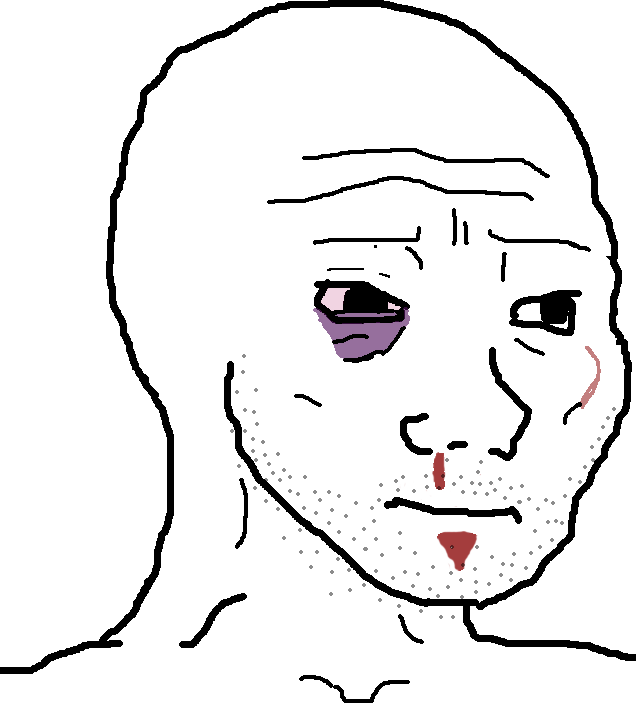
Label: 5_Tired_Wojak